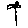
Label: flower